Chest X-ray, AP view. Patient: 46 years old, sex M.
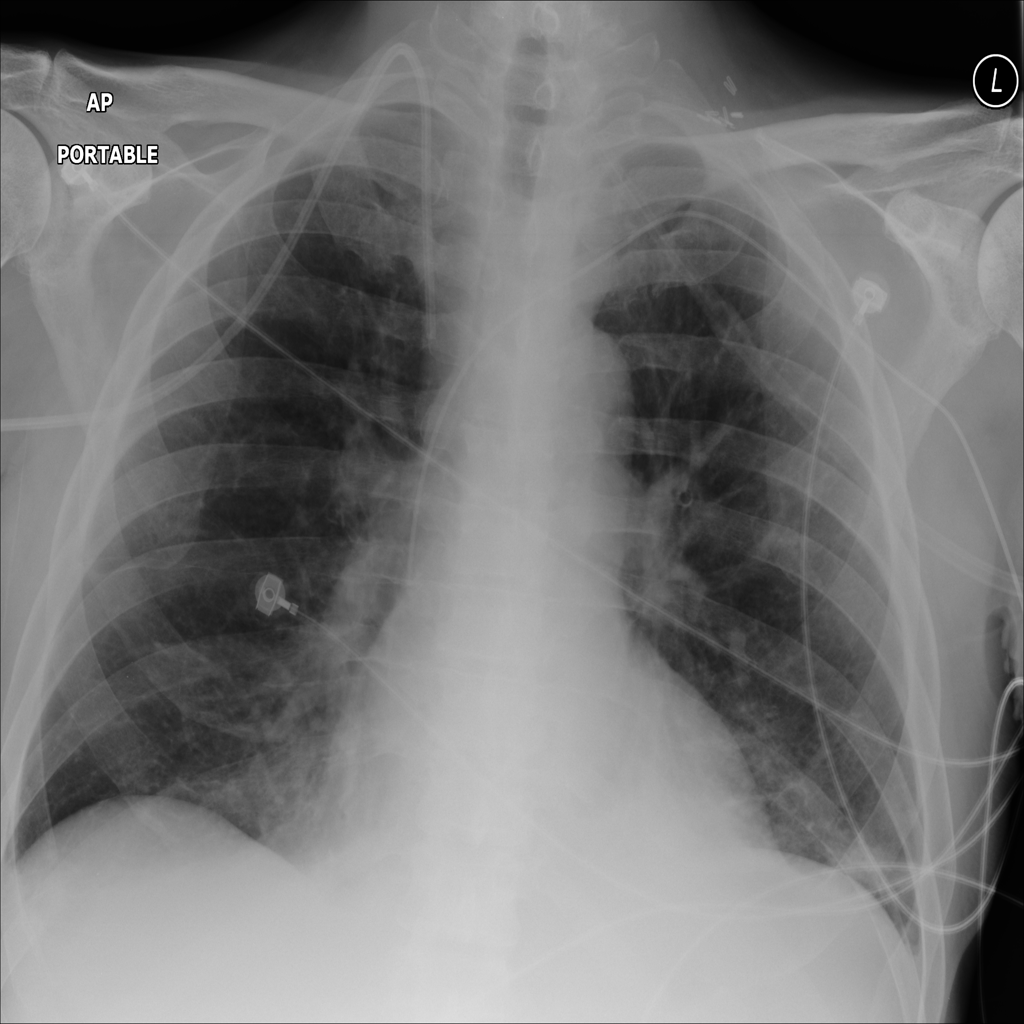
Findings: Atelectasis, Consolidation, Infiltration, Nodule